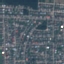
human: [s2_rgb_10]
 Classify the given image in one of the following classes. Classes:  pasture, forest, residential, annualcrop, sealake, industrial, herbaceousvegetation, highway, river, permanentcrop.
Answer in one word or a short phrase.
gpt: Residential